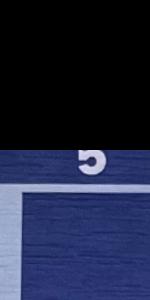
Label: Empty